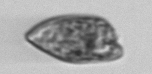
Label: Prorocentrum_dentatum